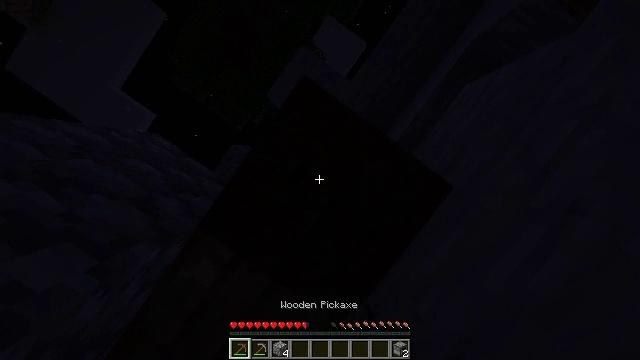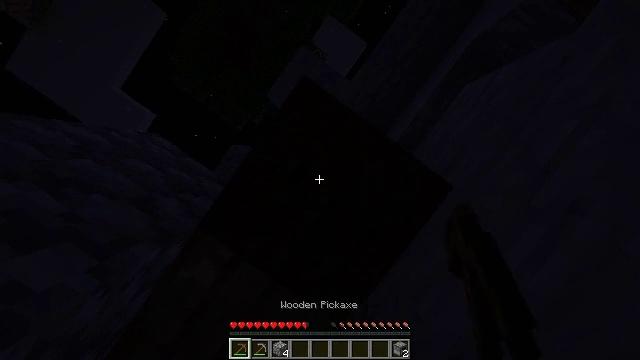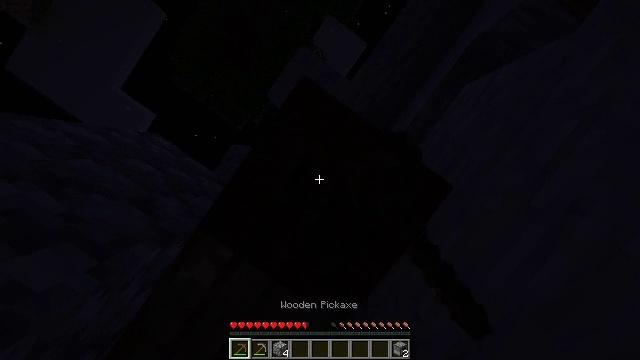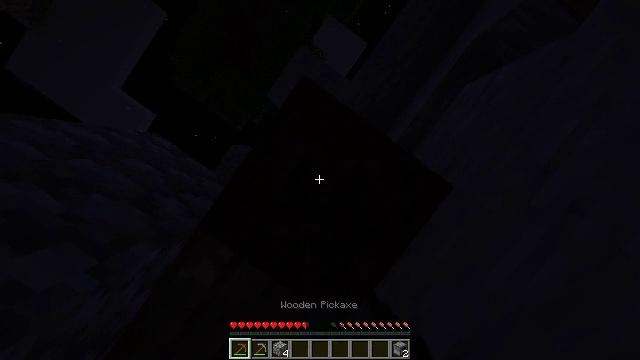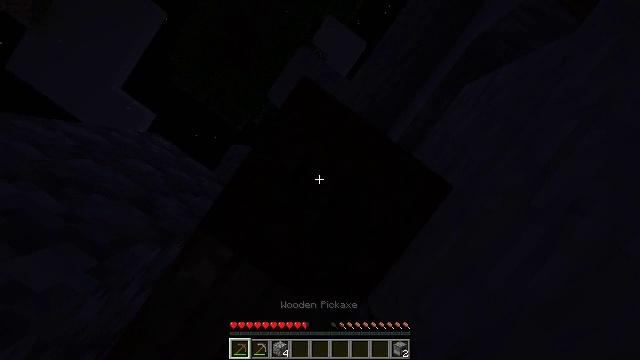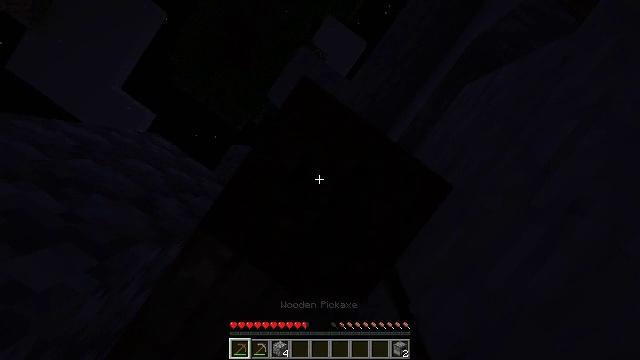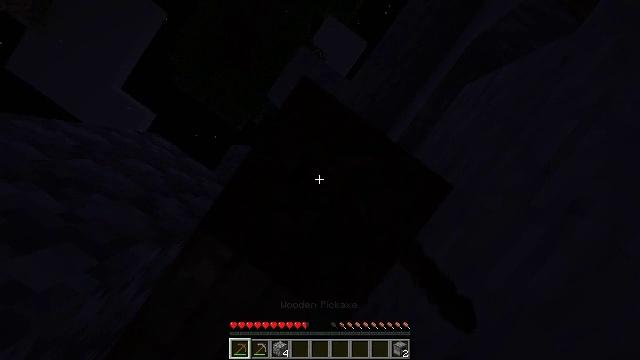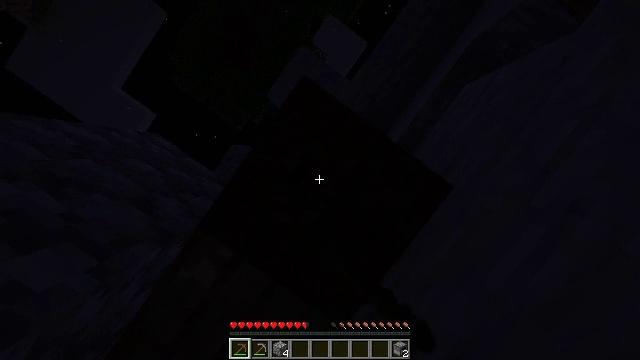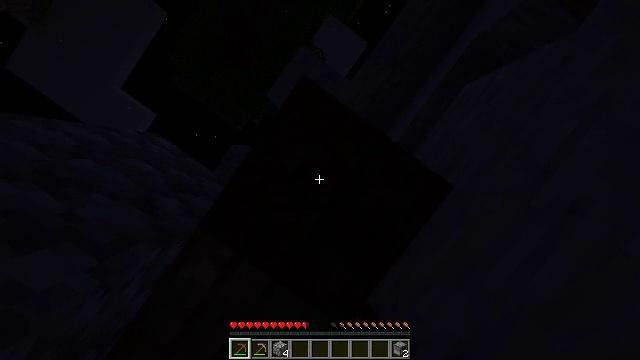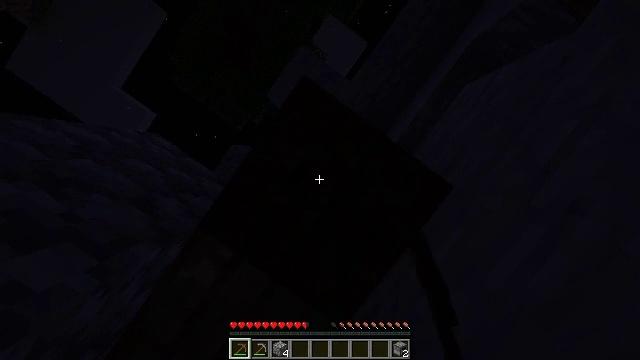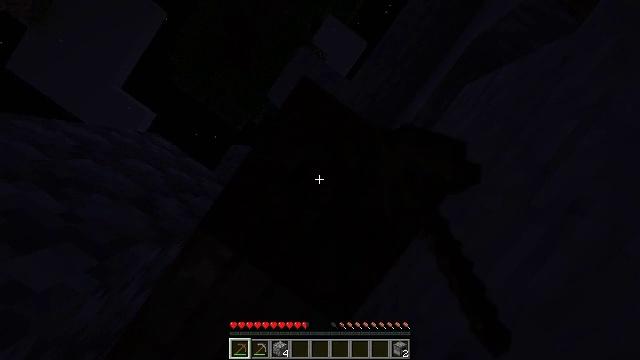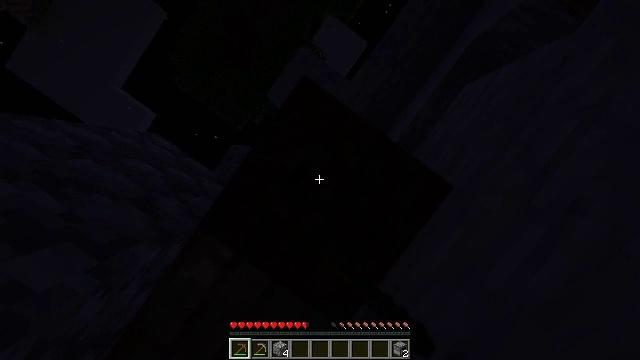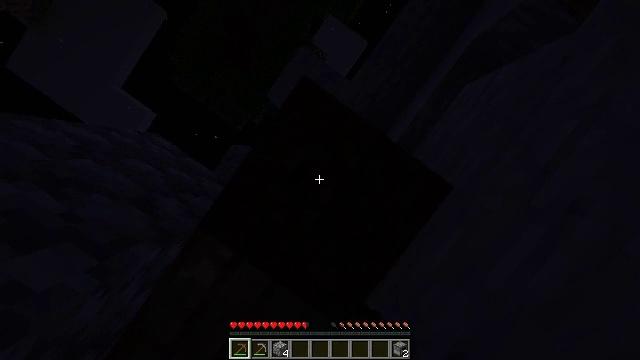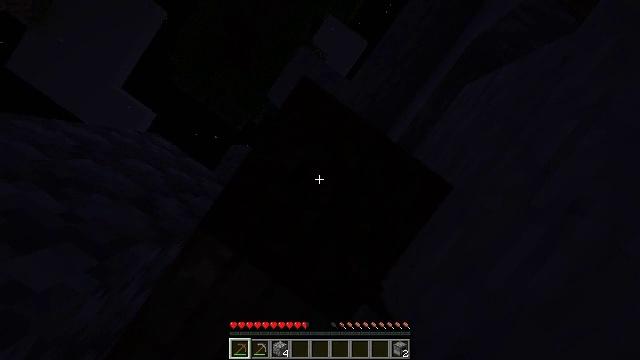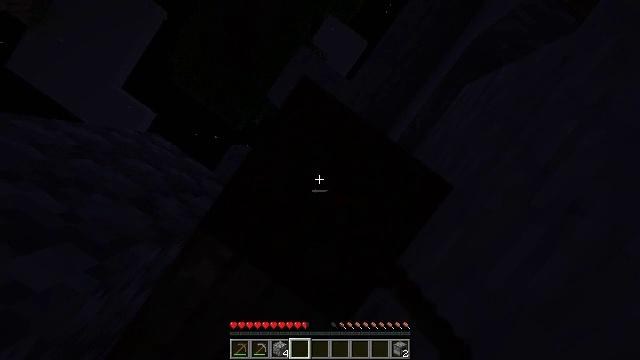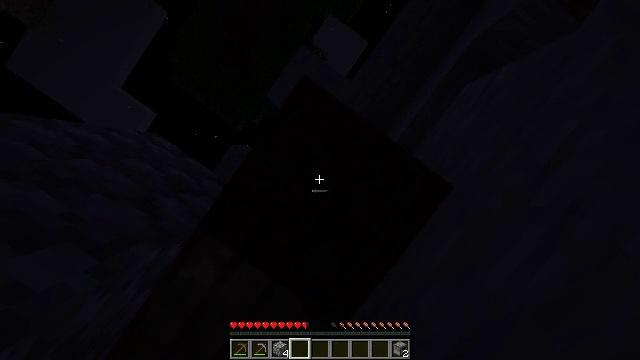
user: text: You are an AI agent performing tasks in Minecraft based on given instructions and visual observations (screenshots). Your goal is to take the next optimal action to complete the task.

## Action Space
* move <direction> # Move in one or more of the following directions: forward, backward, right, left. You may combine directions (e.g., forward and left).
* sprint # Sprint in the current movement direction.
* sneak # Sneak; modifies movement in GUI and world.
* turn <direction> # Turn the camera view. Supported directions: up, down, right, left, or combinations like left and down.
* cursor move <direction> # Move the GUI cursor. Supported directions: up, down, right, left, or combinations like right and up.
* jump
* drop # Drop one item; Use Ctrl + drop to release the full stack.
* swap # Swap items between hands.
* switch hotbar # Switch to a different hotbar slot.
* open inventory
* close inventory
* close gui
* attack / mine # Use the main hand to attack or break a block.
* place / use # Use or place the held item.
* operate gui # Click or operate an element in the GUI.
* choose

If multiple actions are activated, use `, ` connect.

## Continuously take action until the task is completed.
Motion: motion action
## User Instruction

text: Gather some dark oak planks.
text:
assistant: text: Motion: attack / mine
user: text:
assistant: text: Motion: attack / mine
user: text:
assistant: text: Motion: attack / mine
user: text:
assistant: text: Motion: attack / mine
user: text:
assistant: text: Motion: attack / mine
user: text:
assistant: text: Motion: attack / mine
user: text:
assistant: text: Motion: attack / mine
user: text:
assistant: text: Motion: attack / mine
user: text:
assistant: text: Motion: attack / mine
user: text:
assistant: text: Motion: attack / mine
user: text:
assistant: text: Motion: attack / mine
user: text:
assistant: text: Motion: attack / mine
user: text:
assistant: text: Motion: attack / mine
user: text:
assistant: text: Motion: attack / mine, switch to hotbar 4
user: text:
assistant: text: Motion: attack / mine, switch to hotbar 4
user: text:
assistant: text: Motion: attack / mine, switch to hotbar 4
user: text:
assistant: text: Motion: attack / mine, switch to hotbar 4
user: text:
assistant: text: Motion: attack / mine
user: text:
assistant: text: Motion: attack / mine
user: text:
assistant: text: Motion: attack / mine
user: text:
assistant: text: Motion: attack / mine
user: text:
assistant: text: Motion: attack / mine
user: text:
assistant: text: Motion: attack / mine
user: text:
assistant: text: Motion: attack / mine
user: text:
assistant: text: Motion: attack / mine
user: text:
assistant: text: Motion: attack / mine
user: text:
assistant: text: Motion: attack / mine
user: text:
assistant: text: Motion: attack / mine
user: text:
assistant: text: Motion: attack / mine
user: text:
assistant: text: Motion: attack / mine